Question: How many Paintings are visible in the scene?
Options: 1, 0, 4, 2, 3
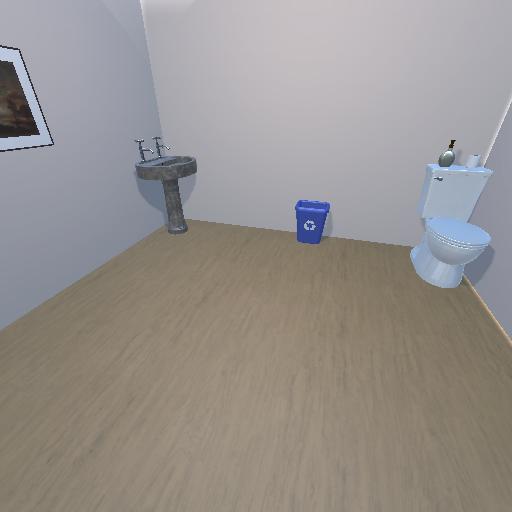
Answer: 1